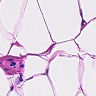
Metastatic tissue present: no